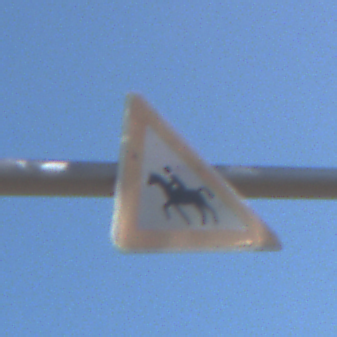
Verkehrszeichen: ReiterRechts
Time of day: MorningAfternoon
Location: Outdoor (Suburban)
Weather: PartlyCloudy
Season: NotSpecified
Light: Natural